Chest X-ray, PA view. Patient: 34 years old, sex M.
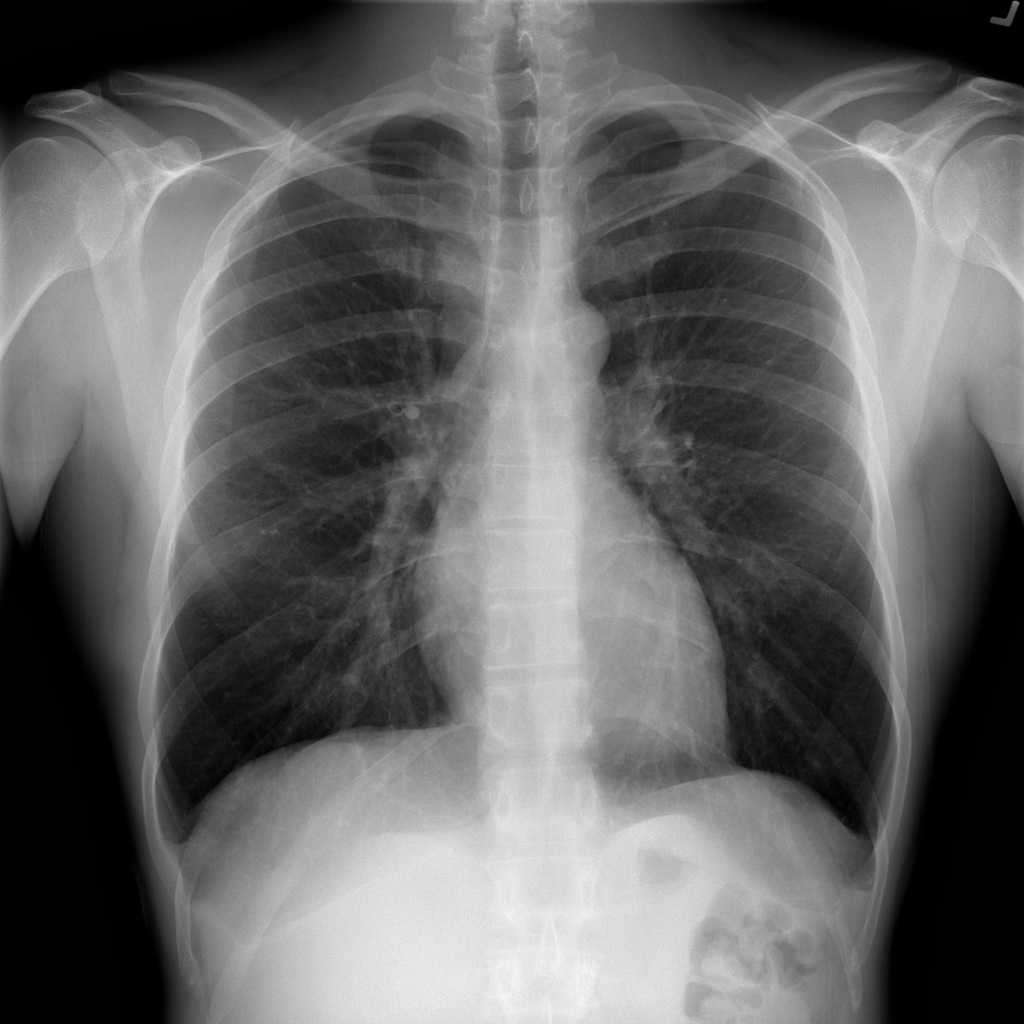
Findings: No Finding